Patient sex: M
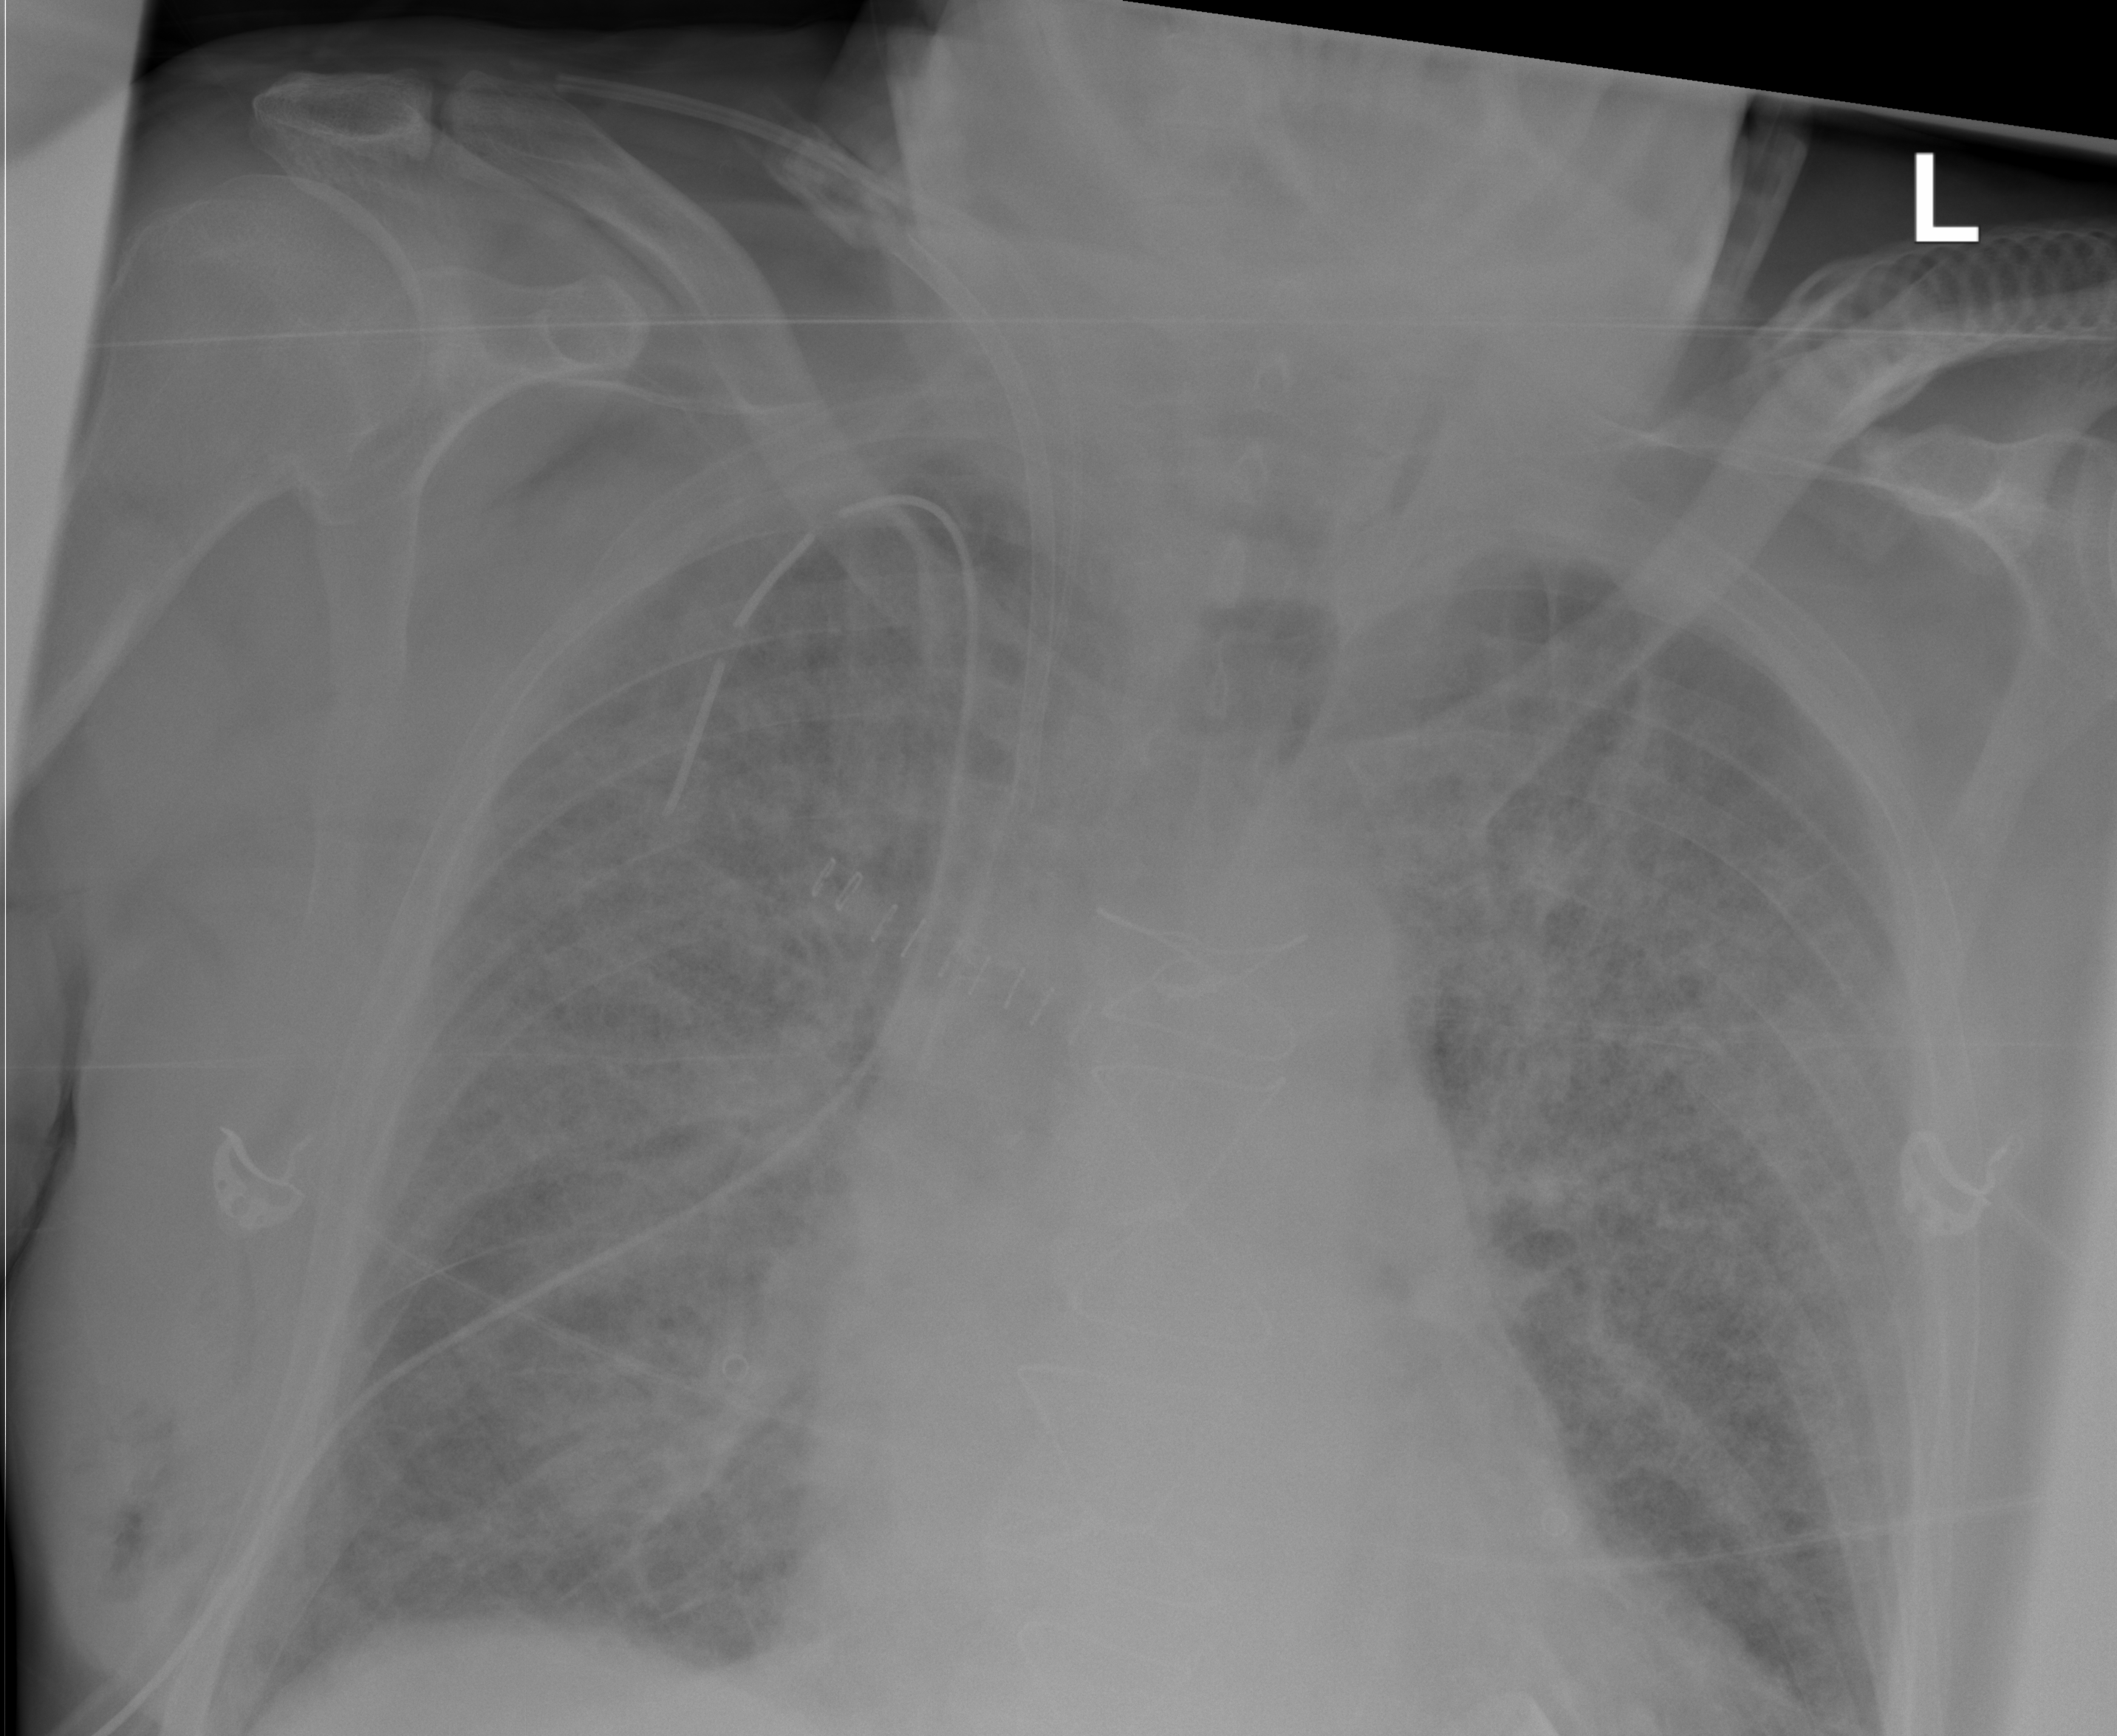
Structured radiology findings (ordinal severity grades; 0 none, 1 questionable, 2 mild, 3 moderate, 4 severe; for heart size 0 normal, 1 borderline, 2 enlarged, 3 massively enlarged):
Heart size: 2
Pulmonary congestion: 3
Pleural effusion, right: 0
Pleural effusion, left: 0
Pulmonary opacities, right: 3
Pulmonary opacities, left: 3
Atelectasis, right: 0
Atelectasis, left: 0